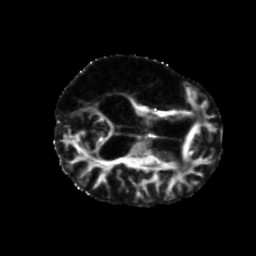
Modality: FA
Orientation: axial
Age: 51
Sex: male
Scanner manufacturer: siemens
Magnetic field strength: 3 T
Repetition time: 5.25 s
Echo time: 0.08 s